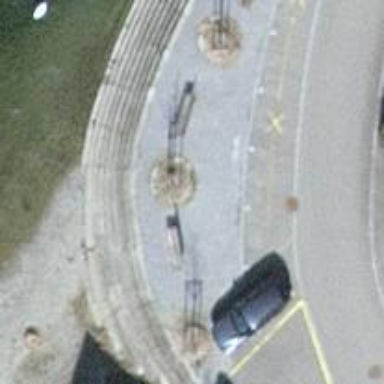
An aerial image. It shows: Brown bench in the vicinity.